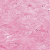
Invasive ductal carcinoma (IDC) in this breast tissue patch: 0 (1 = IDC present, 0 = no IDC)